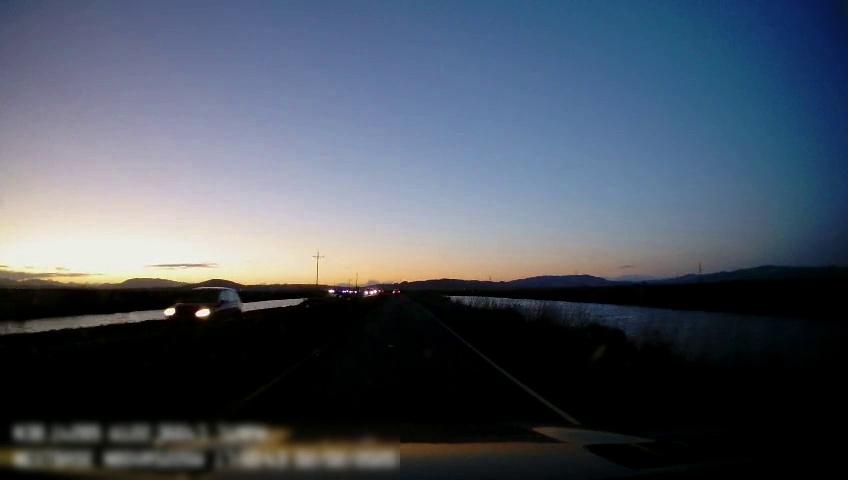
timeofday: Dusk/Dawn/Twilight
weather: Sunny
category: Drivable Space
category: Vehicles | Car
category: Lanes | Current Lane
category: Lanes | Current Lane